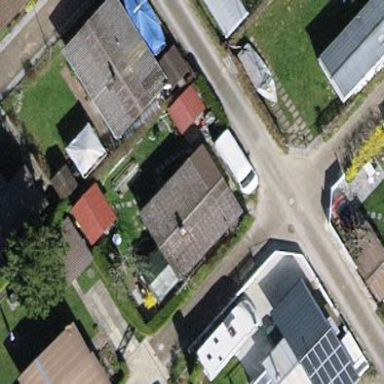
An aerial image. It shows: Static caravan.